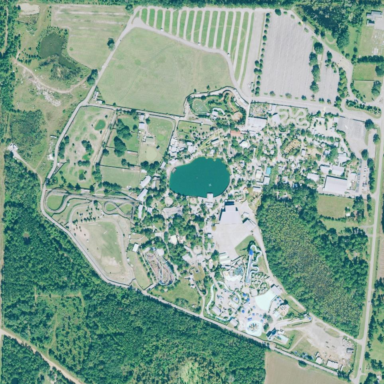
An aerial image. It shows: Theme park.